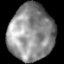
Tissue: lung
Cell type: Fibroblasts
Senescence score: 0.1819
Nuclear area (px): 2482
Mean DAPI intensity: 141.726